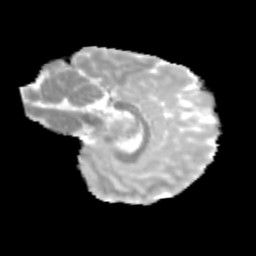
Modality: MD
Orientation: sagittal
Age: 12
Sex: male
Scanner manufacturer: siemens
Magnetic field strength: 3 T
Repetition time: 3.8 s
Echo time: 0.07 s